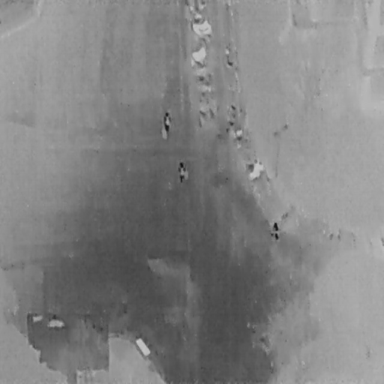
There are ten objects shown in the infrared image, including three People, and seven Bicycles.